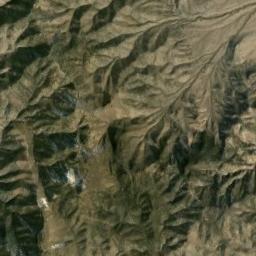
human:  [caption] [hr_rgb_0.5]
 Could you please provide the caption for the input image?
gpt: There is the mountain of uneven .

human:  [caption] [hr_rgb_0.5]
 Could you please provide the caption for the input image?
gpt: Seventy percent of the area on this mountain is covered by vegetation .

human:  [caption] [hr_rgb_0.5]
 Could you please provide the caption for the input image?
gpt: The folded mountain consists of a number of ridges and valleys .

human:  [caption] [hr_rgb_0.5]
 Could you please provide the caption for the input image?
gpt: The mountain is consist of half of green plants and half of bare land .

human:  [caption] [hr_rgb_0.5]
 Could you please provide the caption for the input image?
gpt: There are many ridges on the brown mountain .